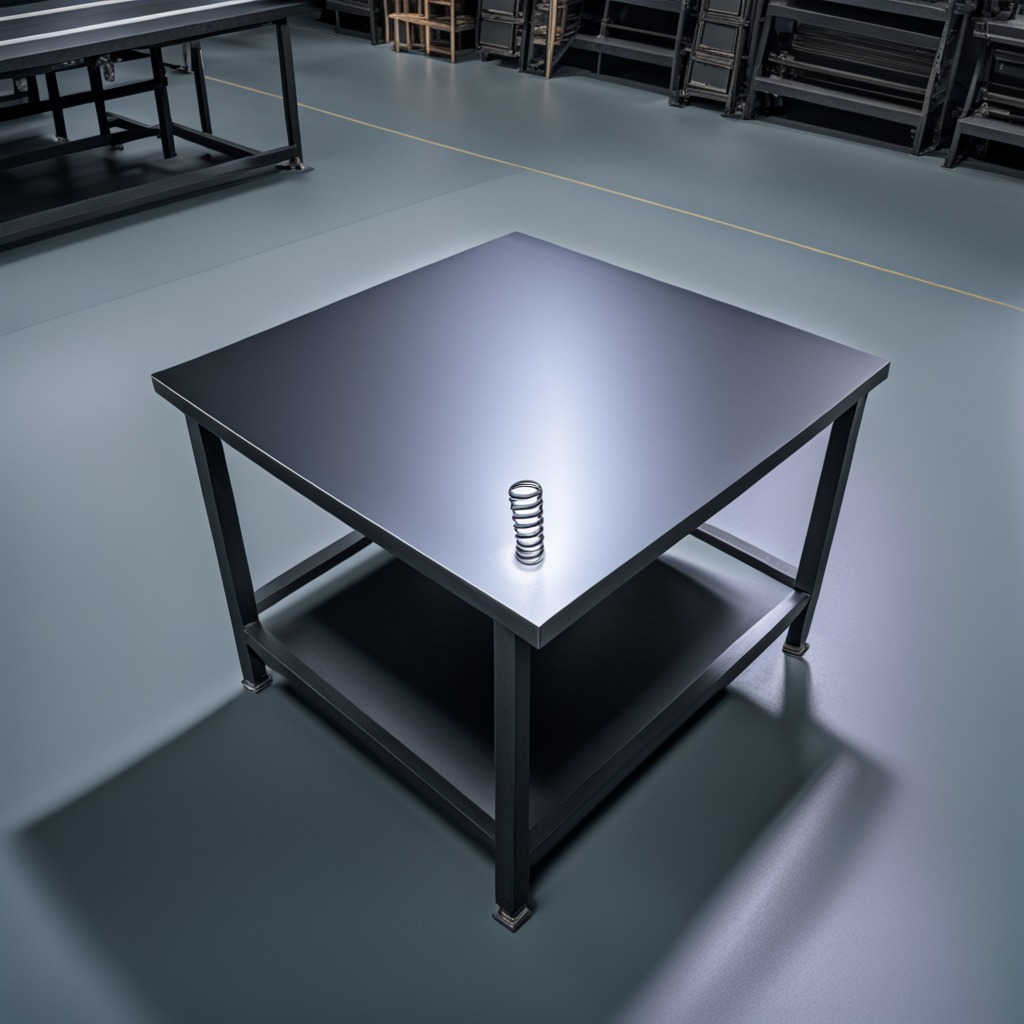
A coiled metal spring lies on the tabletop in the evening.